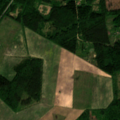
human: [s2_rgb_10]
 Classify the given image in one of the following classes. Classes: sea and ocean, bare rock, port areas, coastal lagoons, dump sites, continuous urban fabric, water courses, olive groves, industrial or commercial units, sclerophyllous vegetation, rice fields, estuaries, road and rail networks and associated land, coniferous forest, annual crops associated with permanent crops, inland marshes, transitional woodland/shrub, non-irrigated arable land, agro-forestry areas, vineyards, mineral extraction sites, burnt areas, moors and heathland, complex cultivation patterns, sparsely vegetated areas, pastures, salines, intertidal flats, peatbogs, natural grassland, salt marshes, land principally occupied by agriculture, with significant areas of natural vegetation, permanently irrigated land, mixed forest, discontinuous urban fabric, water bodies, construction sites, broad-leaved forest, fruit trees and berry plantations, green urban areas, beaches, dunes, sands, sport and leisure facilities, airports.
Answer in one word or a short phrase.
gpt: non-irrigated arable land, land principally occupied by agriculture, with significant areas of natural vegetation, broad-leaved forest, coniferous forest, mixed forest